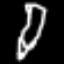
Label: pencil